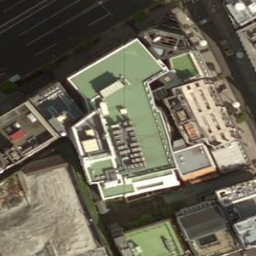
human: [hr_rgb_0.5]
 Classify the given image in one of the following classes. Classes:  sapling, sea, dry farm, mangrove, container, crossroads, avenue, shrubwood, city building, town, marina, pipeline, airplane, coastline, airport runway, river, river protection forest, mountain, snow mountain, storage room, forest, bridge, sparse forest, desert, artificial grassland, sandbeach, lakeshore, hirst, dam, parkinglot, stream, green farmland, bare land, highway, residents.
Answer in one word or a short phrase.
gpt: city building